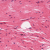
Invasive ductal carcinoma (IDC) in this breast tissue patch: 0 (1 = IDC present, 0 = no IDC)